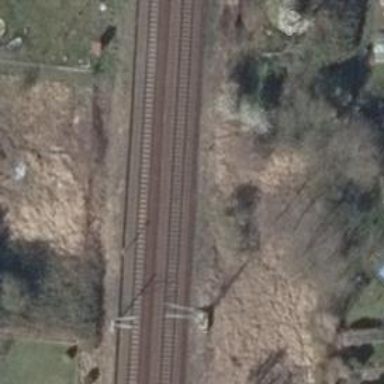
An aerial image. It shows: Railway signal.